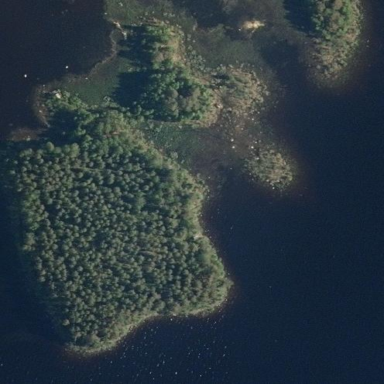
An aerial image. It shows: Islet.